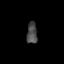
Tissue: skin
Cell type: Epithelial cells
Senescence score: 0.2311
Nuclear area (px): 219
Mean DAPI intensity: 74.594